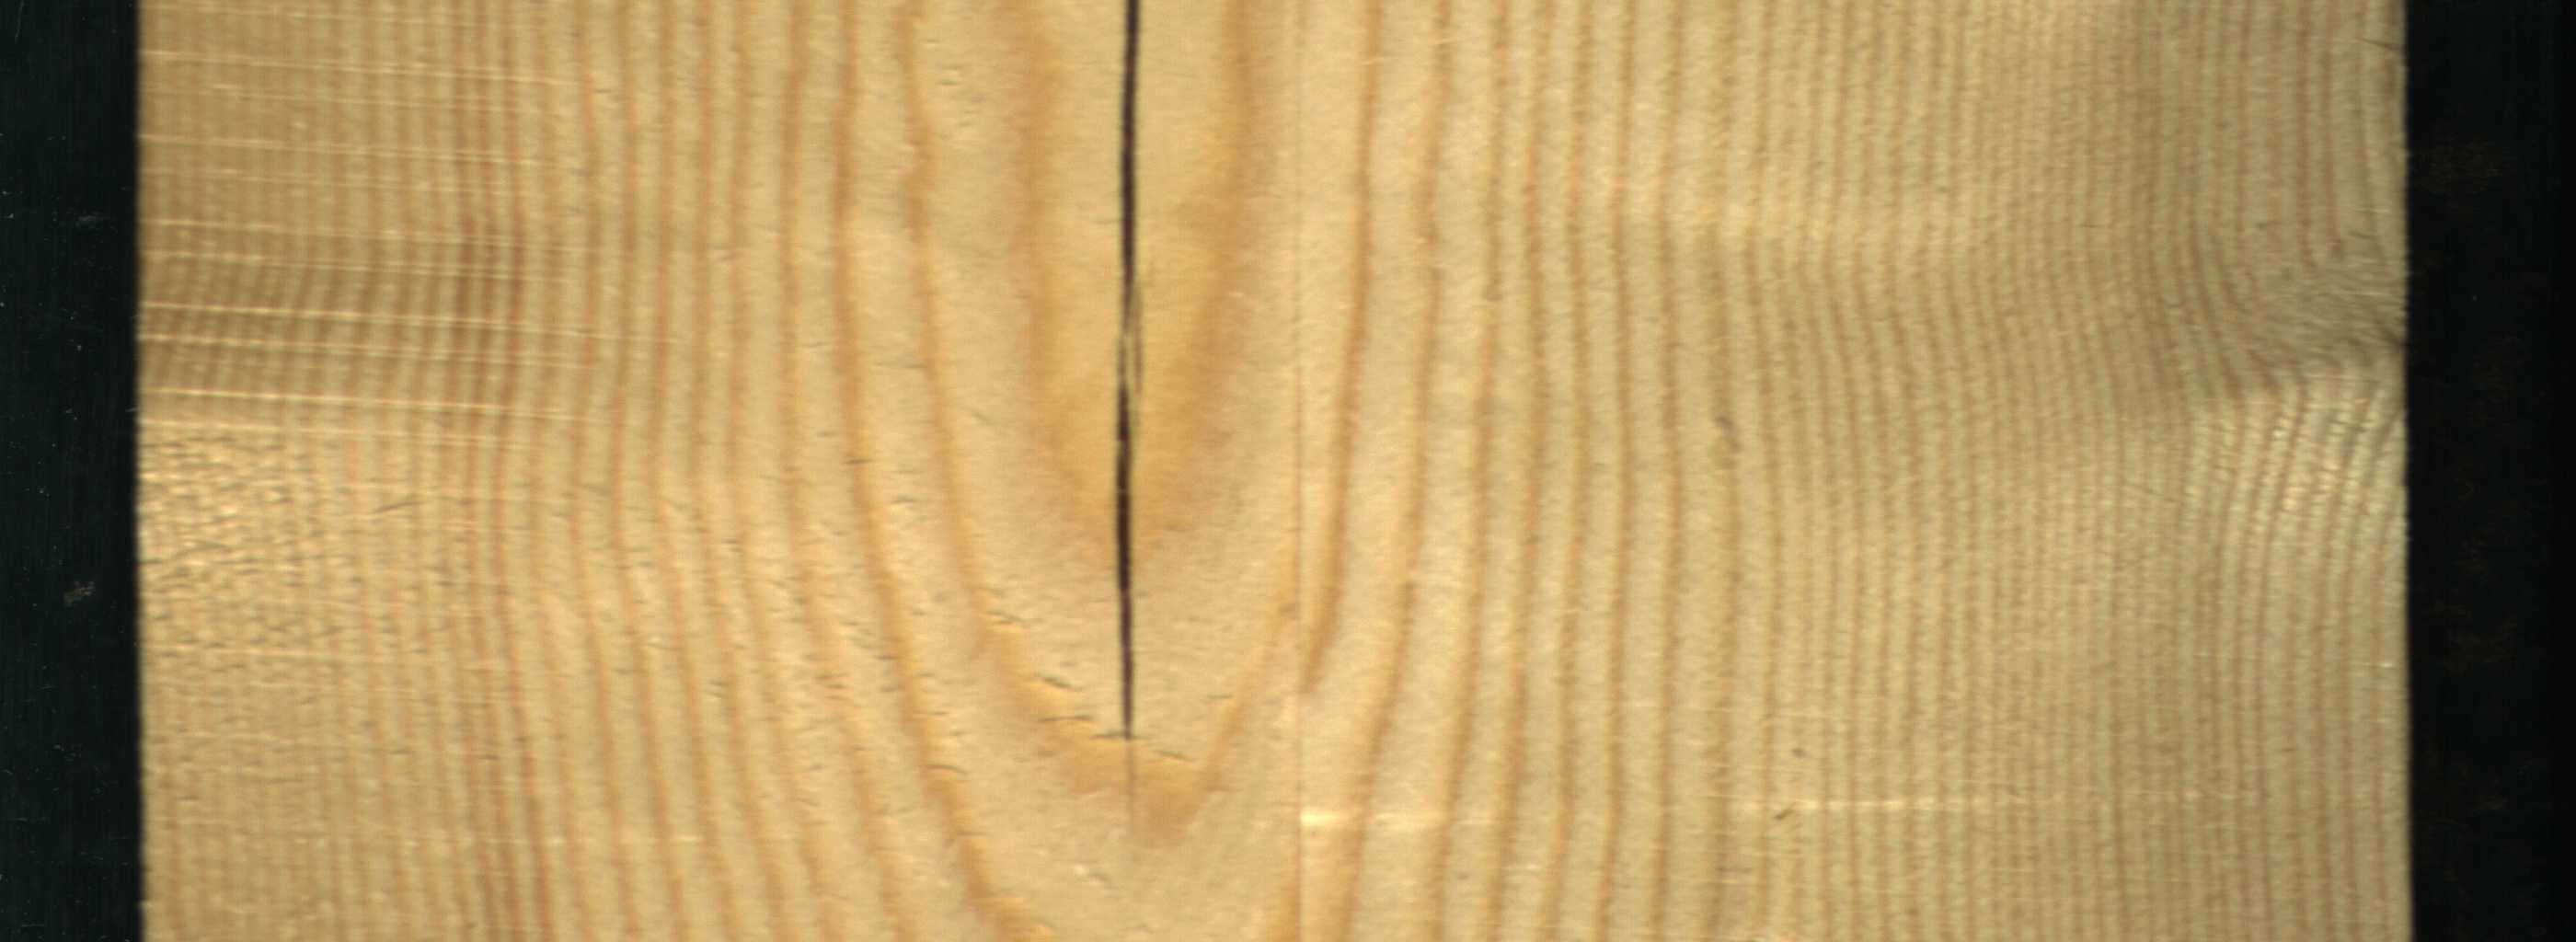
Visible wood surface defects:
Crack